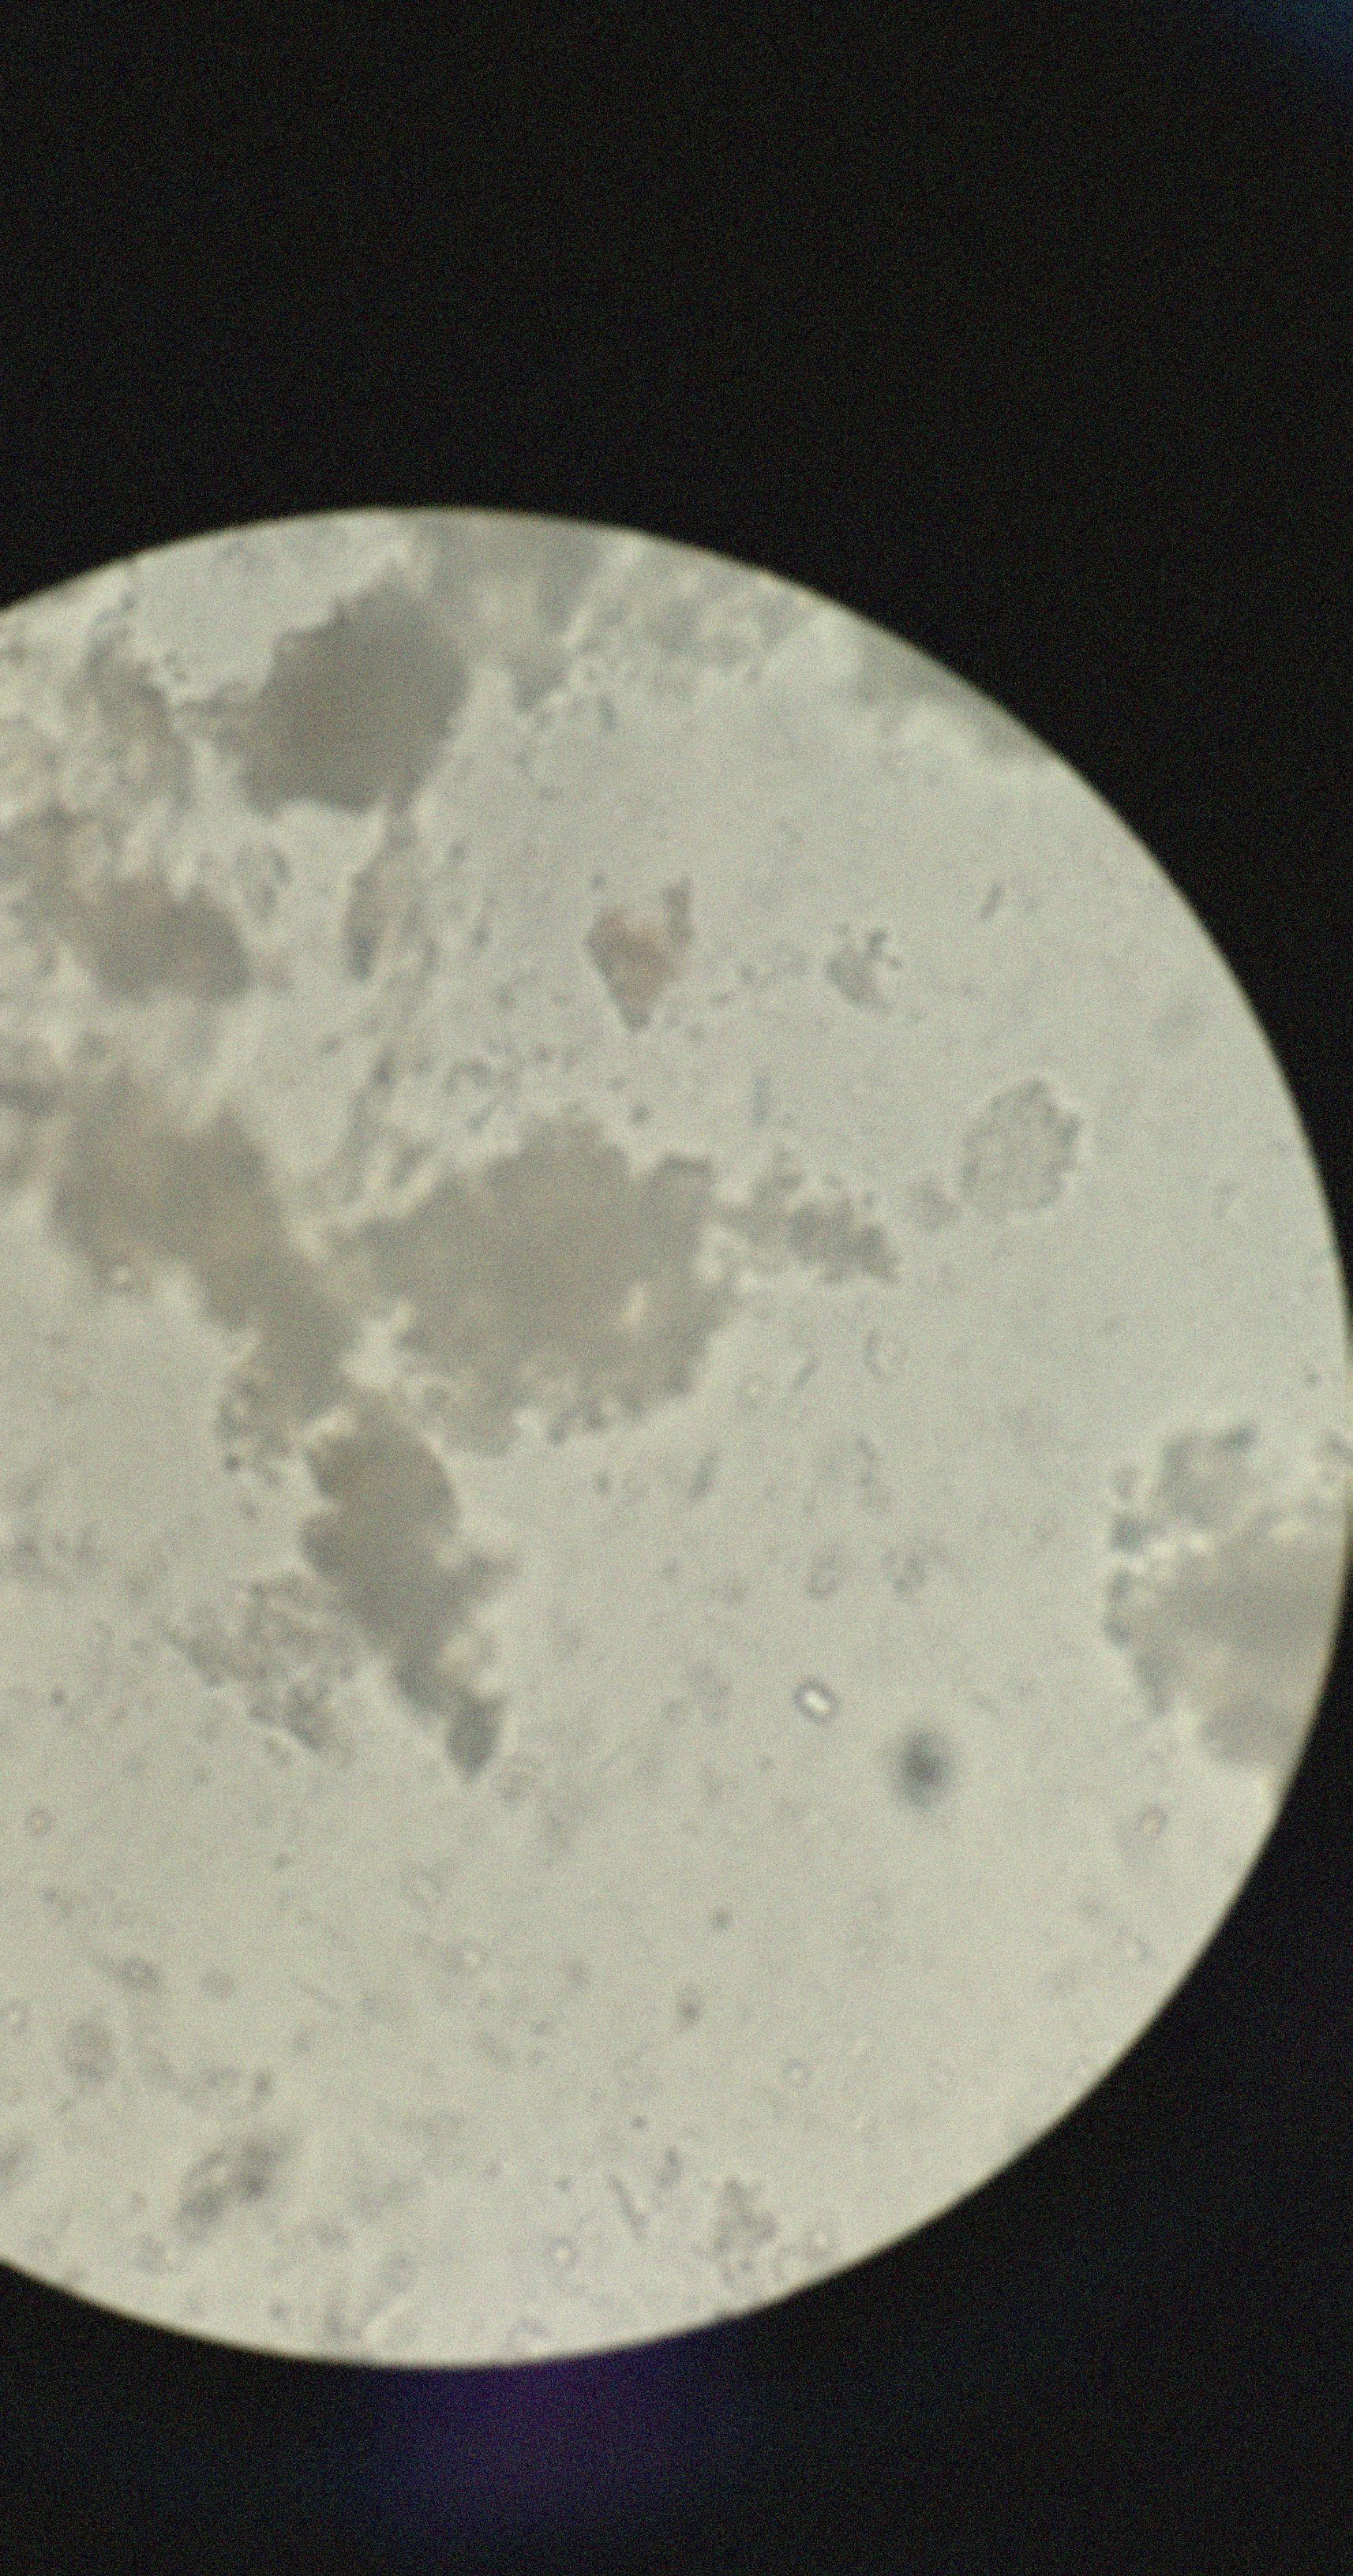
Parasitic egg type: Capillaria philippinensis